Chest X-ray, PA view. Patient: 46 years old, sex F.
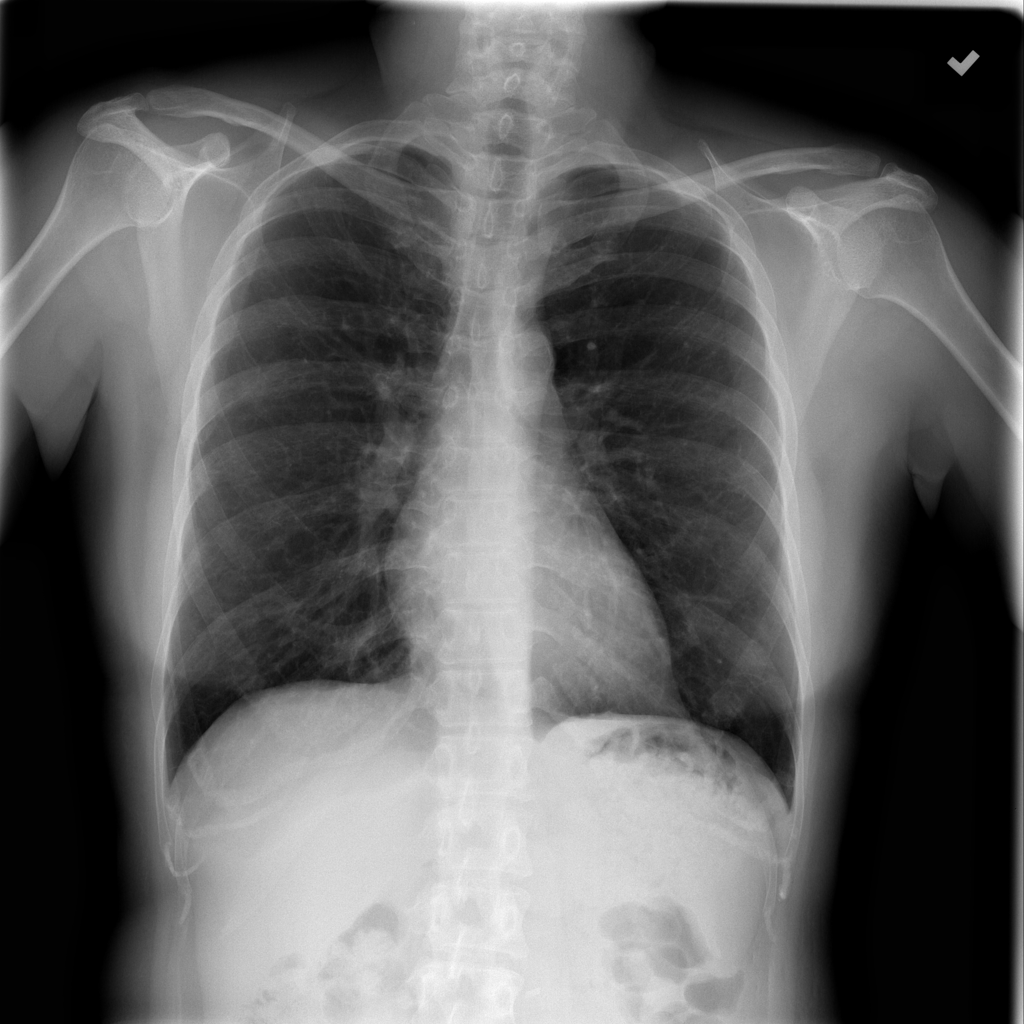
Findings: No Finding